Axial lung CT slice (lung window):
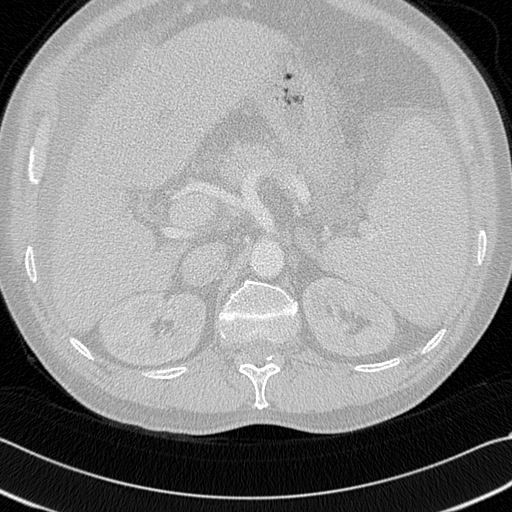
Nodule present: no